一年级 · 算术
商店原有 45 箱橙子, 上午卖出 11 箱, 下午又卖出 9 箱, 现在商店还剩下多少箱橙子?

答: 现在商店还剩下（） 箱橙子。
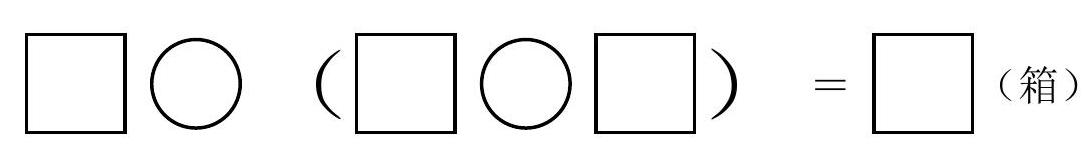
答案: 详解$45-(11+9)=25$ (箱)

答：现在商店还剩下 25 箱橙子。